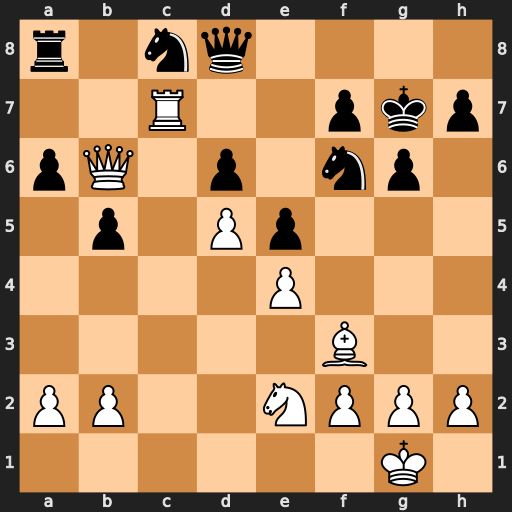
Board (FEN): r1nq4/2R2pkp/pQ1p1np1/1p1Pp3/4P3/5B2/PP2NPPP/6K1
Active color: w
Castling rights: -
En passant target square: -
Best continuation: Rxf7+ Kxf7 Qxd8